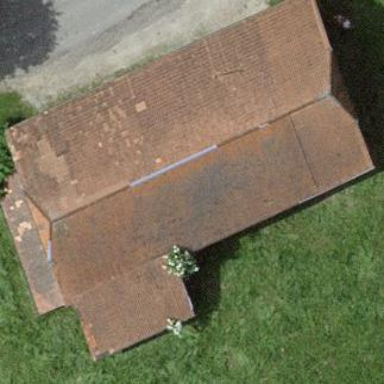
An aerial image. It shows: Barn.